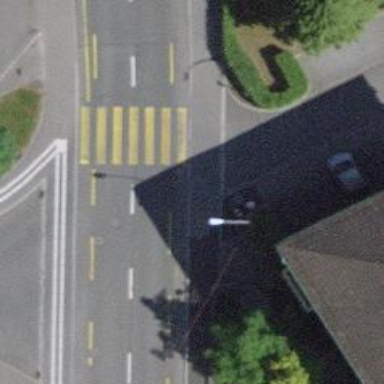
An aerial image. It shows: Kerb barrier.